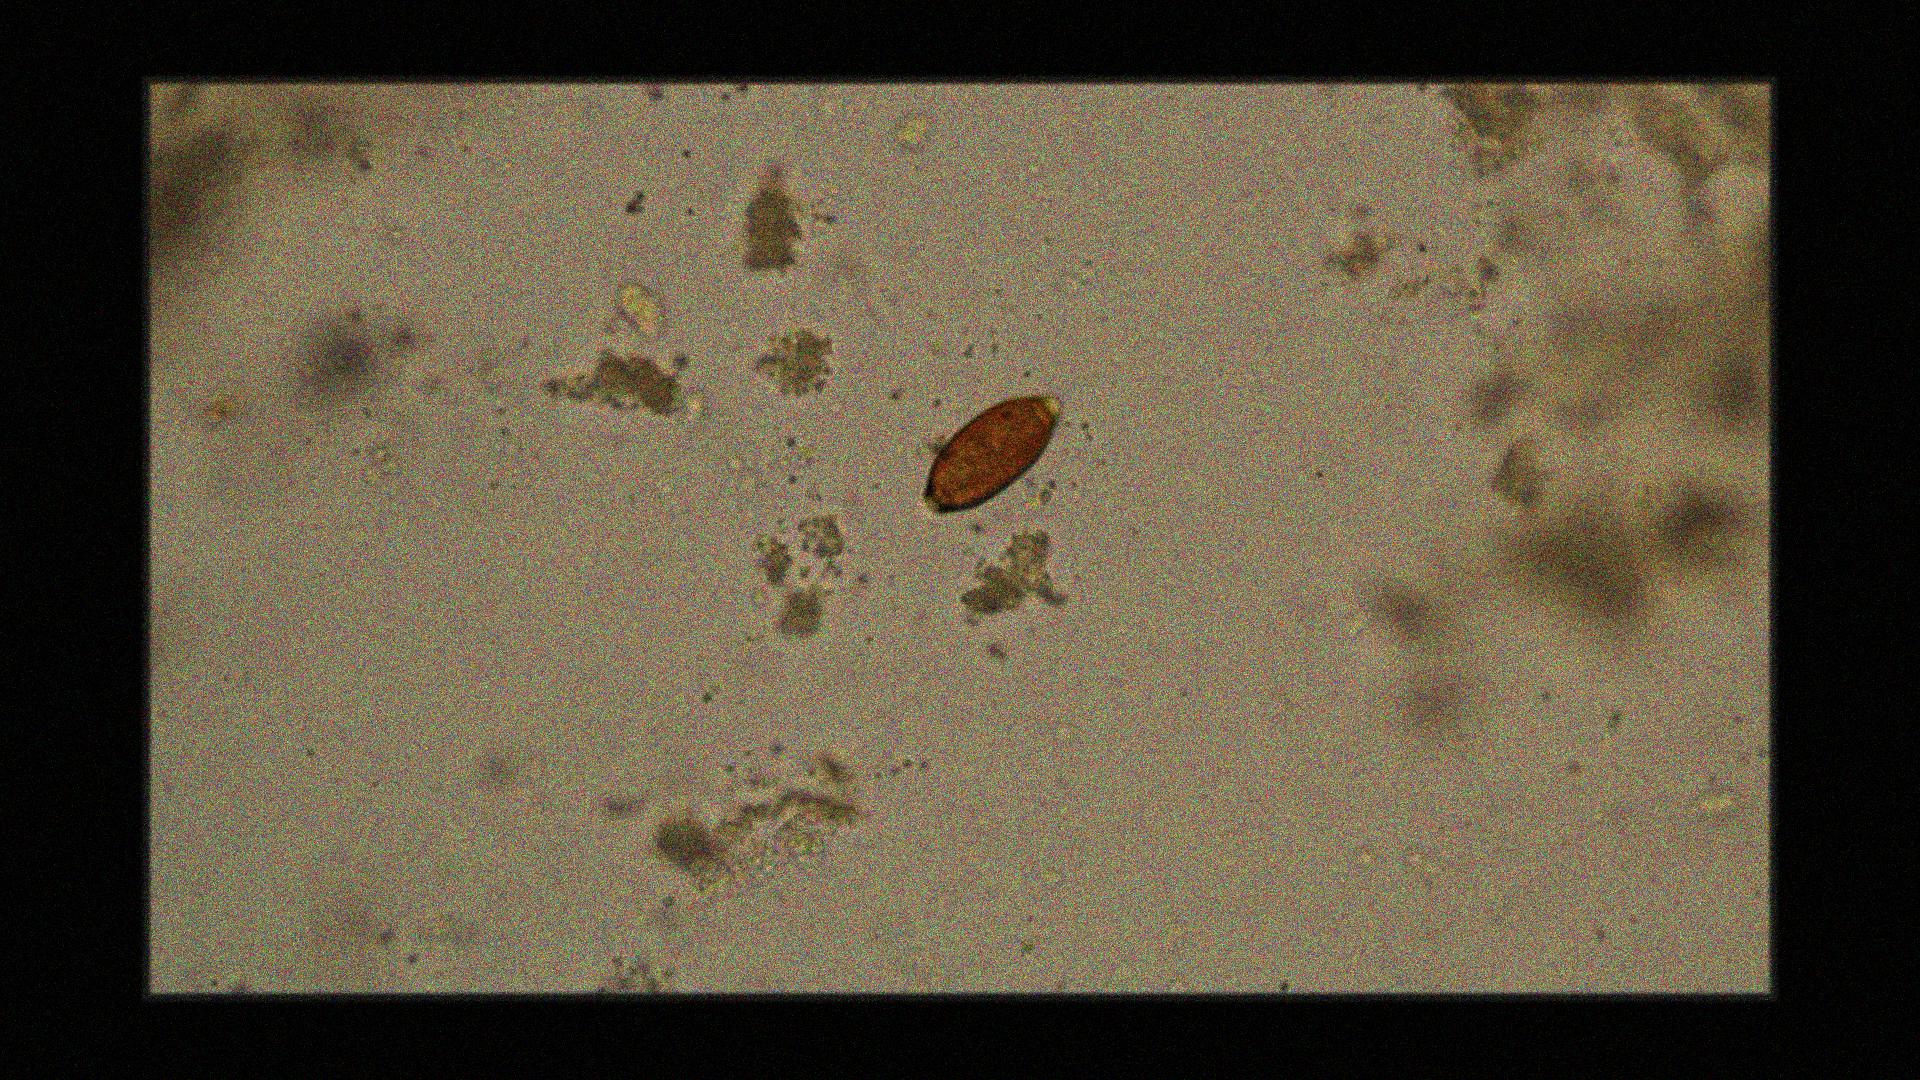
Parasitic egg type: Trichuris trichiura